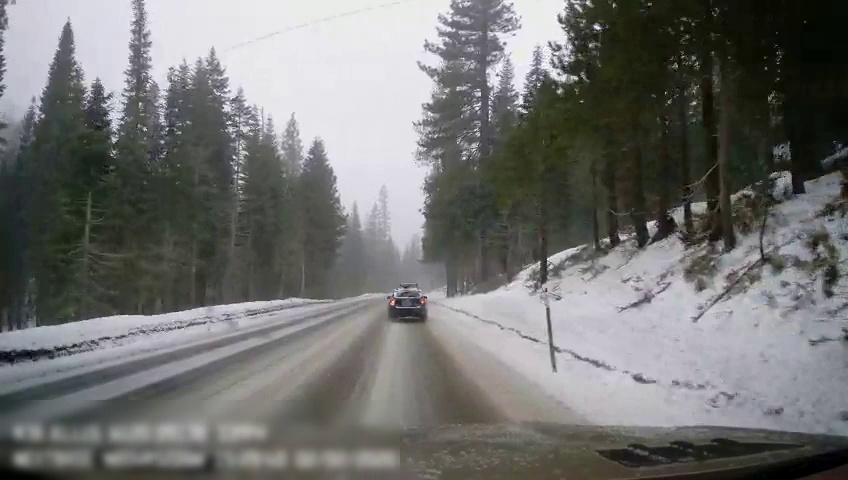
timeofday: Day
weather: Snowy
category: Drivable Space
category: Vehicles | SUV